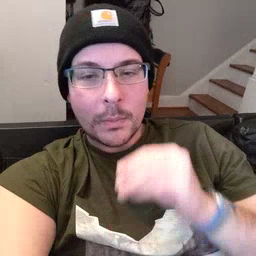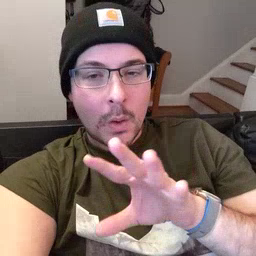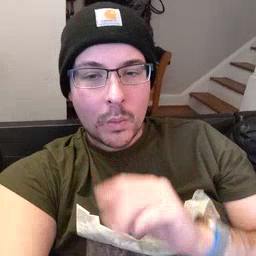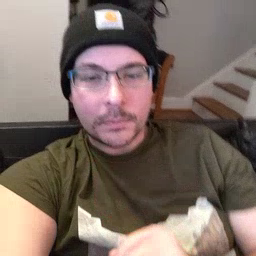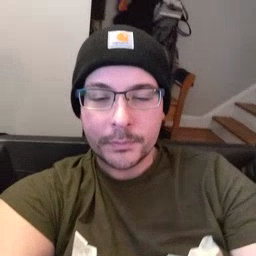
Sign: blow